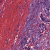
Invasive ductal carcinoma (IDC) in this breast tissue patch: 1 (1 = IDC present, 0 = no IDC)